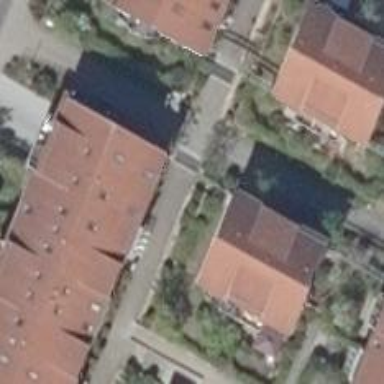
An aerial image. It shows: Residential road.